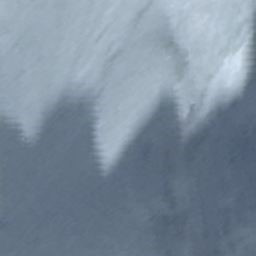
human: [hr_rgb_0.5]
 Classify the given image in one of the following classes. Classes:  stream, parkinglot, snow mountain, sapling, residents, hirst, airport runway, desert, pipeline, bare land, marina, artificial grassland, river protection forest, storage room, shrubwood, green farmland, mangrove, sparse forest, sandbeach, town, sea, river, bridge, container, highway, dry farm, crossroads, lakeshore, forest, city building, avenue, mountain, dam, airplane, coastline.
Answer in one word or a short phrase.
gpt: snow mountain